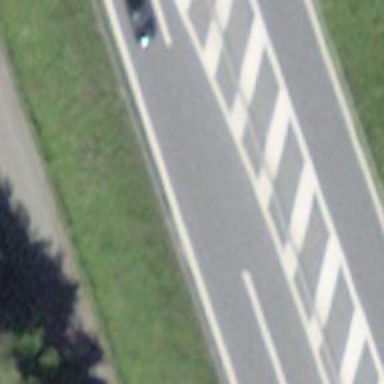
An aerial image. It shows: Asphalt motorway of trunk classification.